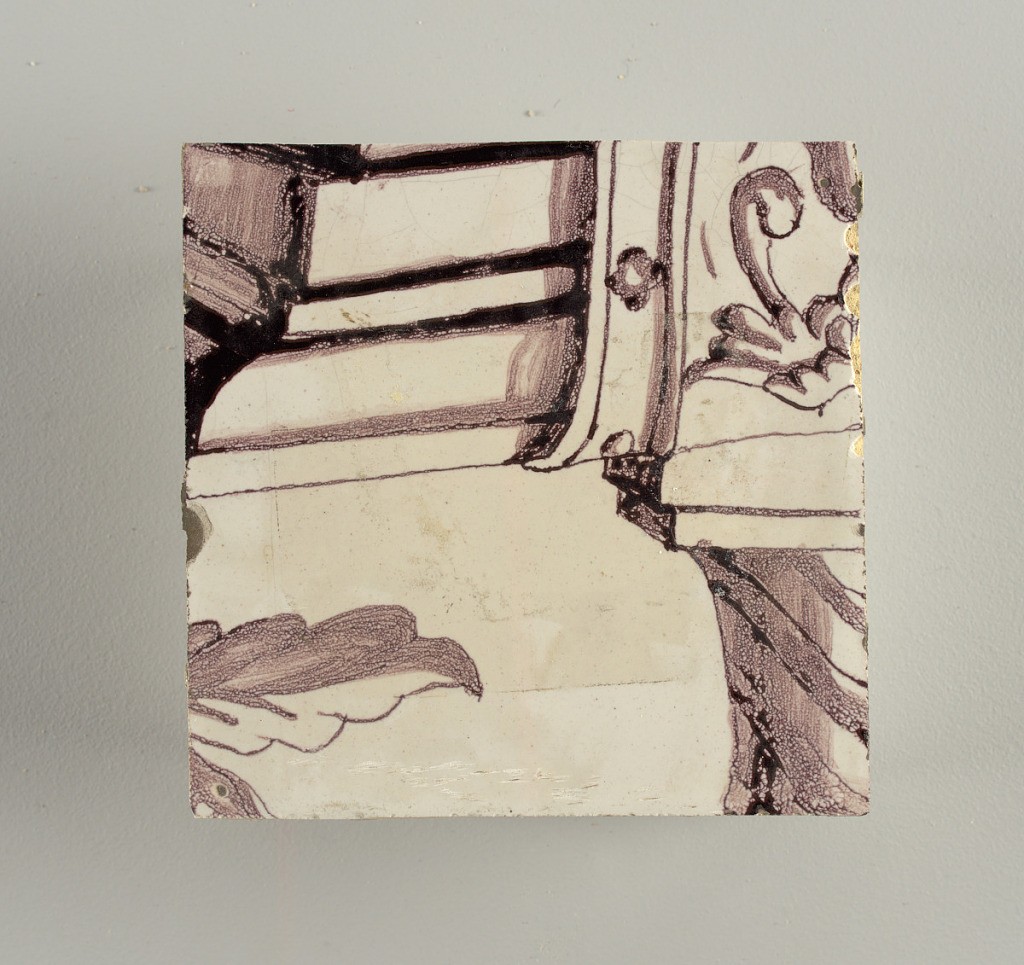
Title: Tile wall facing
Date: ca. 1725
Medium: Tin-glazed earthenware, underglaze
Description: Horizontal rectangle.  Thirty tiles wide and twenty-three tiles high with opening for fireplace eleven tiles wide and ten high.  Foliage arabesques disposed about three vertical axes from which are emphazised by urns at center and right, and at left by the figure of a standing woman carrying an infant on her arm and accompanied by two children.